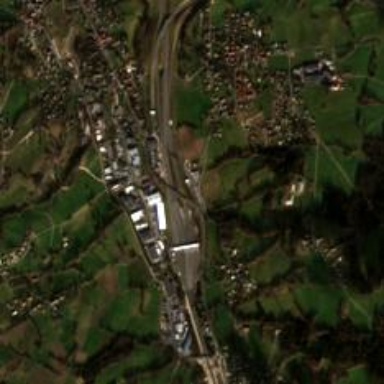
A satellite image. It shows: Motorway junction.